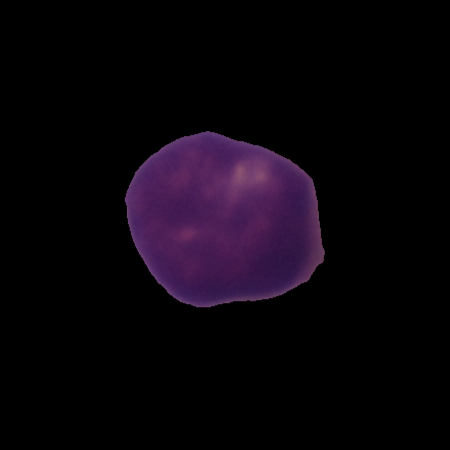
Label: healthy